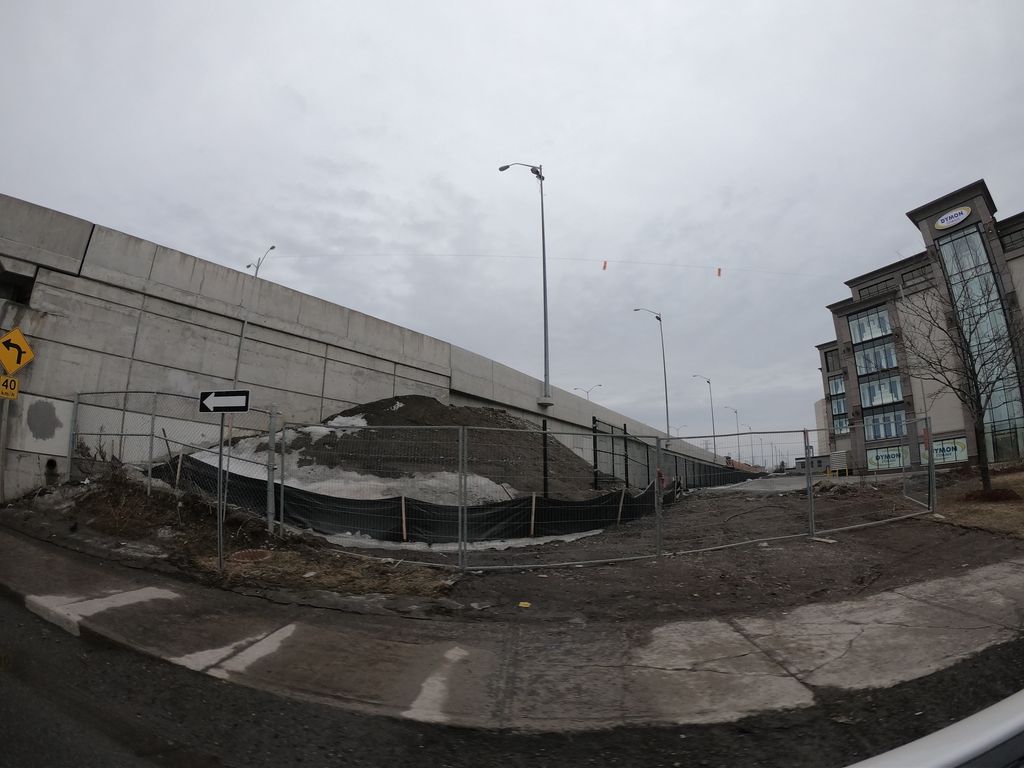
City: ottawa-gatineau